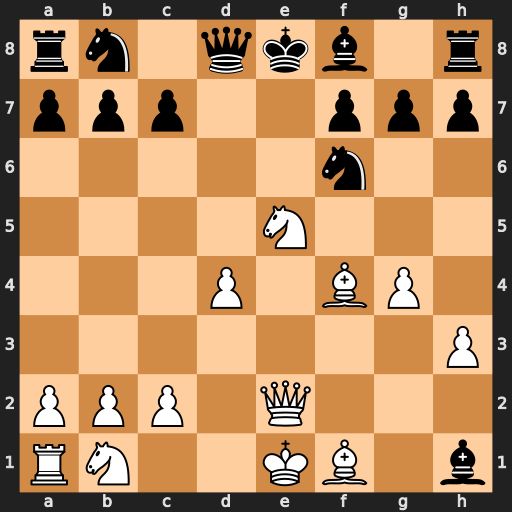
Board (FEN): rn1qkb1r/ppp2ppp/5n2/4N3/3P1BP1/7P/PPP1Q3/RN2KB1b
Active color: w
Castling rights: Qkq
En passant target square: -
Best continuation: Nc6+ Qe7 Nxe7